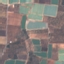
Land use / land cover class: PermanentCrop